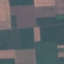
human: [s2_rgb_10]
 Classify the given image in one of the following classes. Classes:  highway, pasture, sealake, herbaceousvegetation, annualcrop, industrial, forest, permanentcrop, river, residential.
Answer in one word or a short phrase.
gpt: AnnualCrop